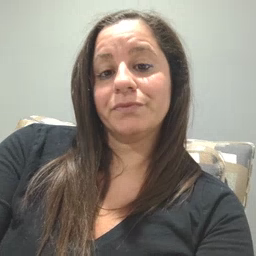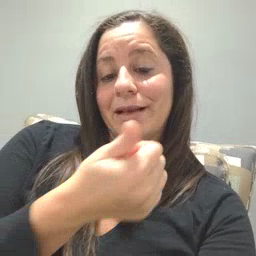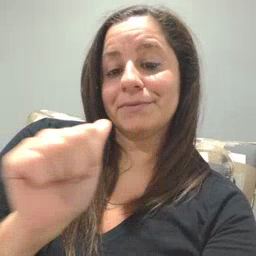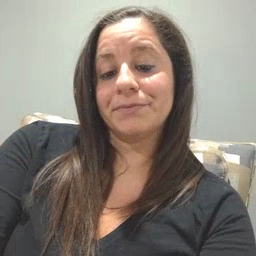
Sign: any